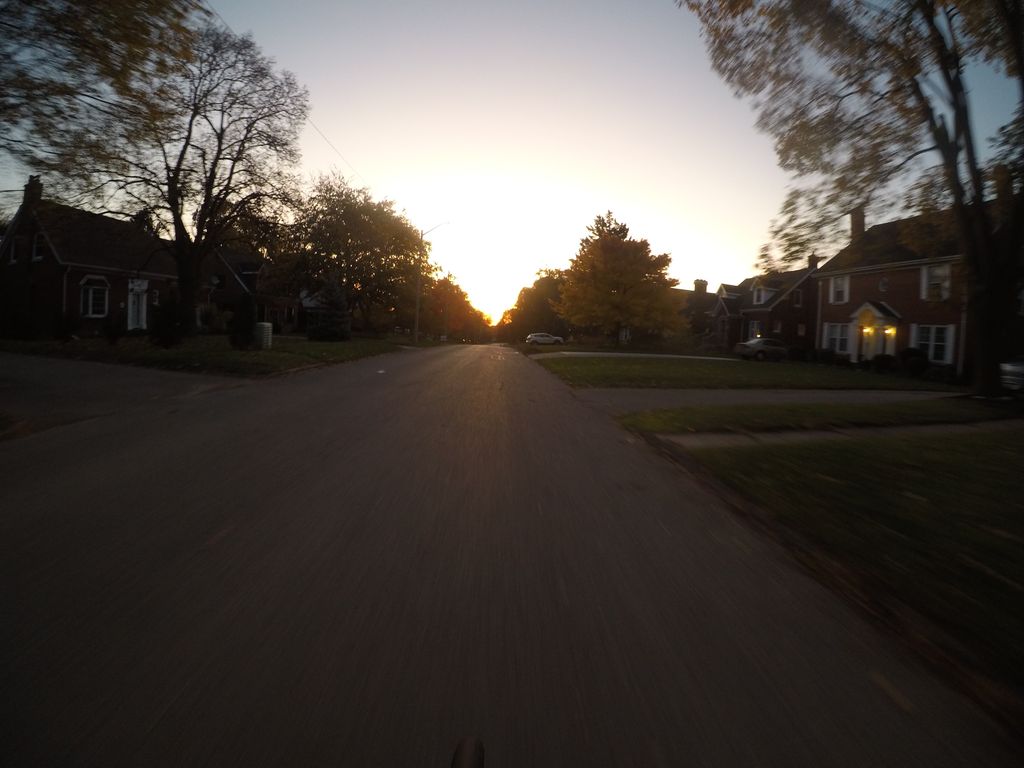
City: kitchener-waterloo